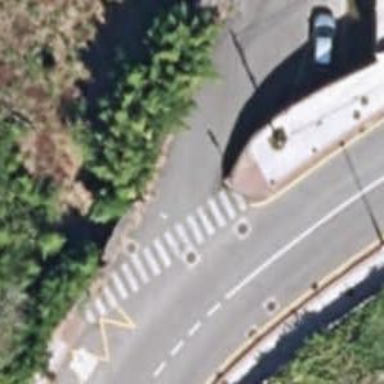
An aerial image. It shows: Marked crossing on the road.